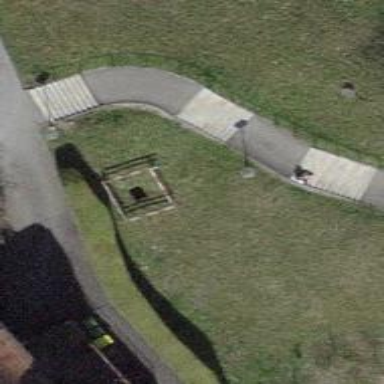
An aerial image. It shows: Set of steps on the road.